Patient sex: M
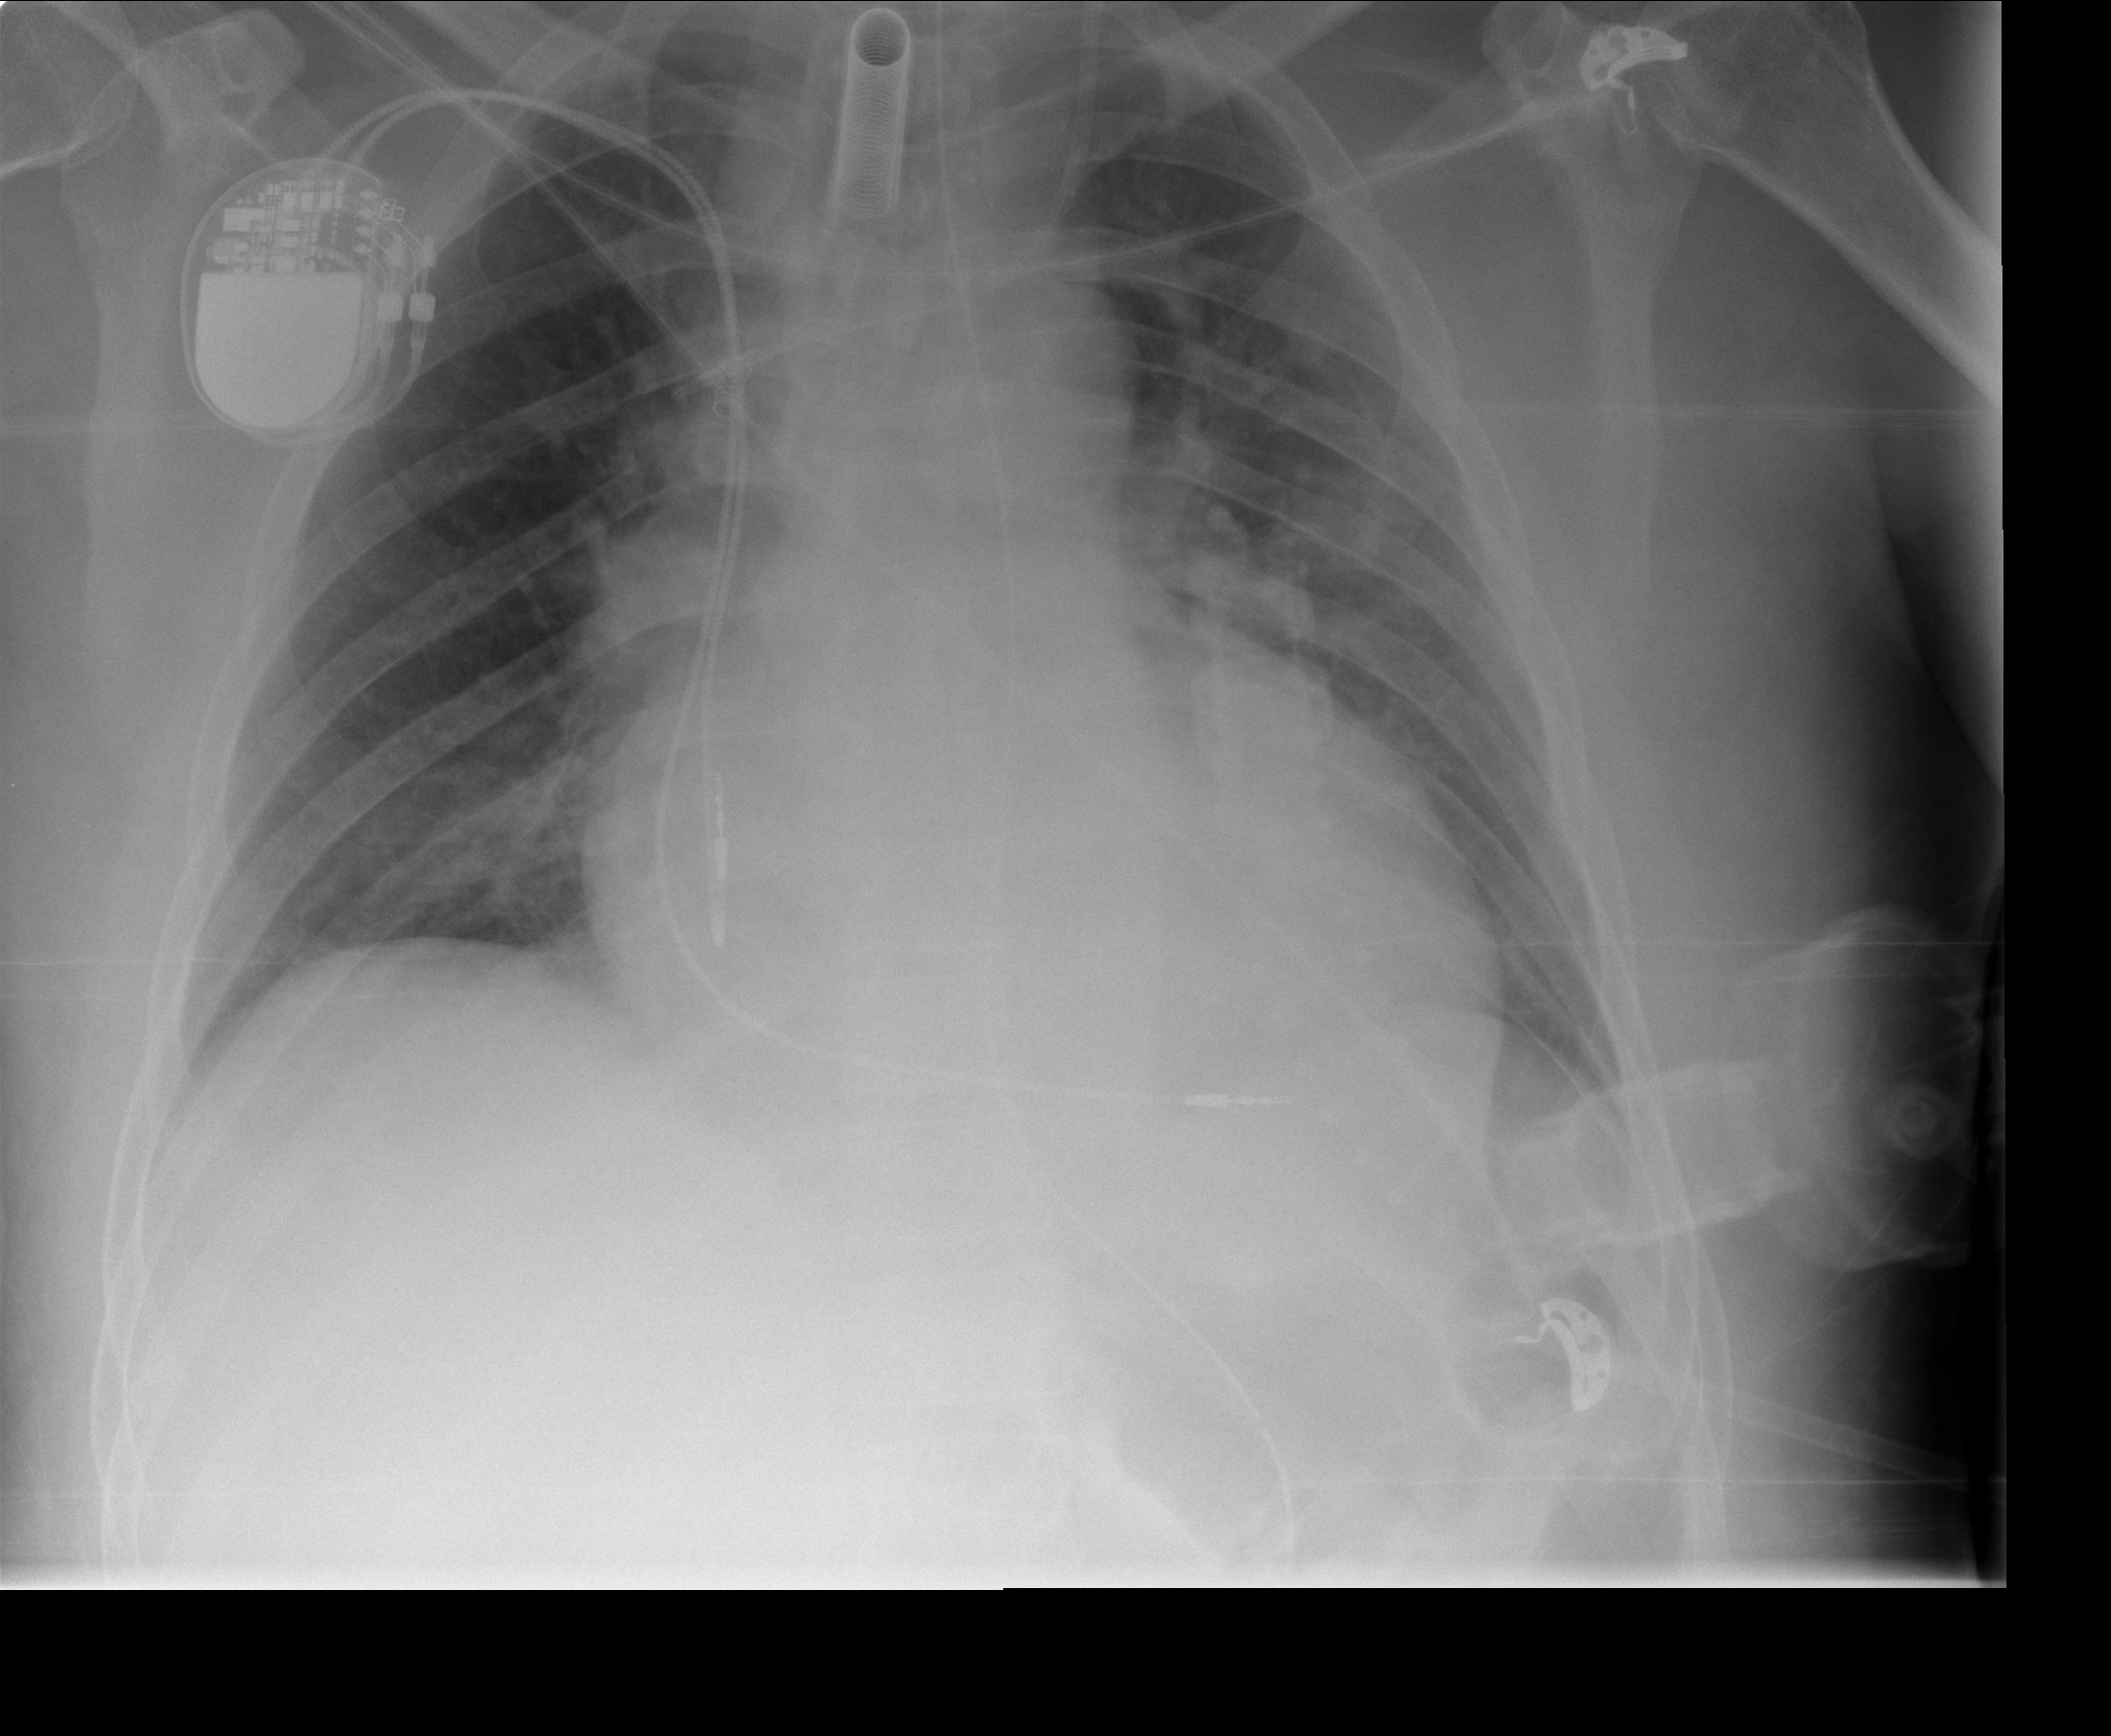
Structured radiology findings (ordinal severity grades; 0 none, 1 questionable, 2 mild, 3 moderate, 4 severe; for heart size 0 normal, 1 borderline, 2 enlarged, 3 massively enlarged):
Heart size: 2
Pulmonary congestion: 1
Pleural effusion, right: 0
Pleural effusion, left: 1
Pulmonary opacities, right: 0
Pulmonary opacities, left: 0
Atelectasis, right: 2
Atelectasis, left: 2